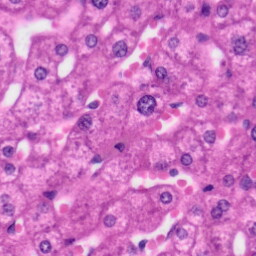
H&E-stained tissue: Liver